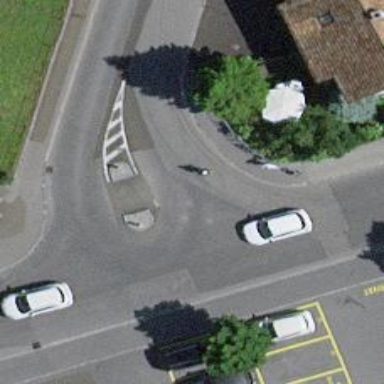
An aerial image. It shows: Zebra crossing on the road.